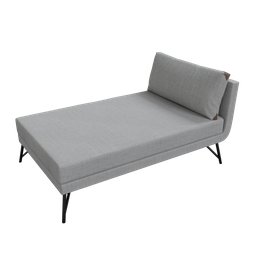
Label: furniture